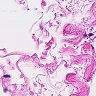
Metastatic tissue present: no